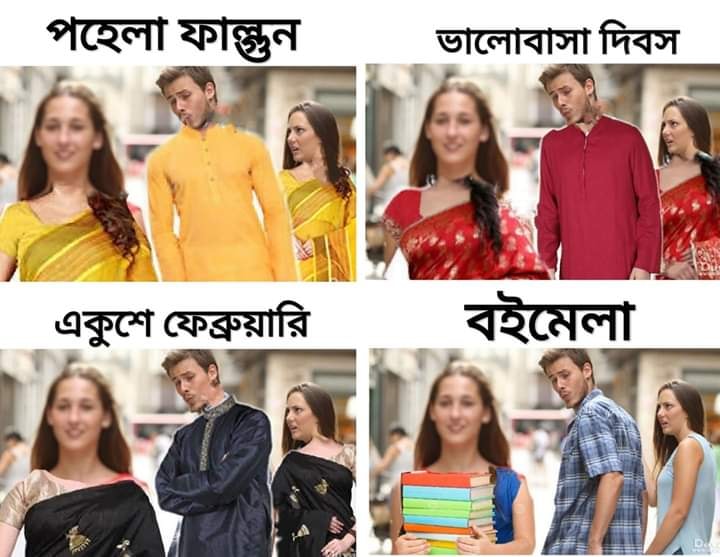
Caption: পহেলা ফাল্গুন   ভালোবাসা দিবস   একুশে ফেব্রুয়ারি   বইমেলা
Label: hate